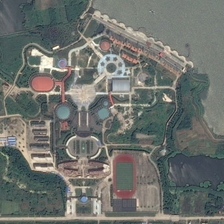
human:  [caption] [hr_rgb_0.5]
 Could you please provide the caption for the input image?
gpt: many green trees and a playground are in a resort with a pond .

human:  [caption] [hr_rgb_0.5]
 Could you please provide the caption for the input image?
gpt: a red house and trees around the spa pool .

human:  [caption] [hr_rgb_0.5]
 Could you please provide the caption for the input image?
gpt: many green trees and a playground are in a resort with a pond .

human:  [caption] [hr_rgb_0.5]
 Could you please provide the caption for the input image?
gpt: many white resting areas are on the beach .

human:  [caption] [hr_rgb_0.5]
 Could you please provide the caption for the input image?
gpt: many white resting areas are on the beach .